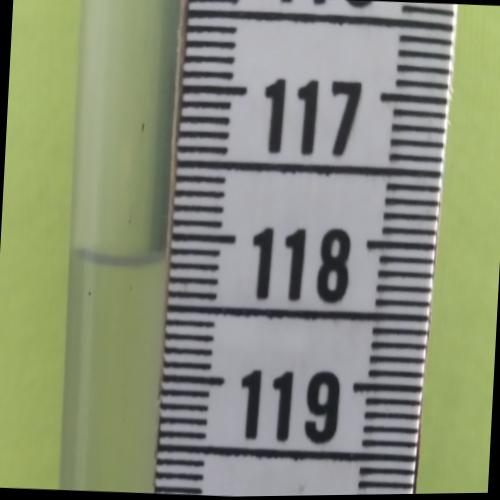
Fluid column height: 118.2 cm